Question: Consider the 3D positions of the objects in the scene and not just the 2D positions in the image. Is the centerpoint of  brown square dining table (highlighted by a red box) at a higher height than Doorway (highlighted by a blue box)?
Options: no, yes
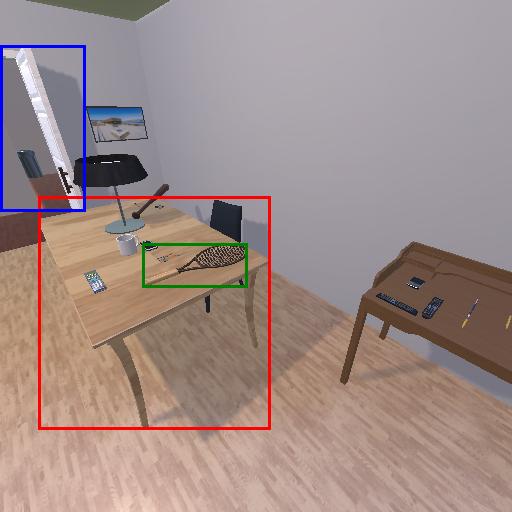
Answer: no